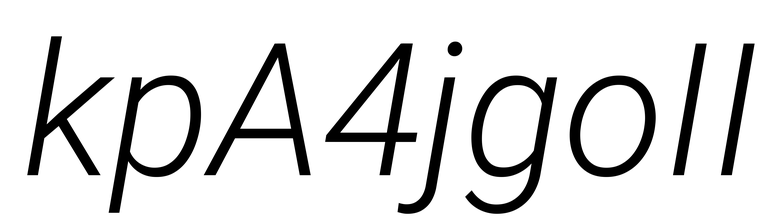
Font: Roboto-Italic_Light_Italic